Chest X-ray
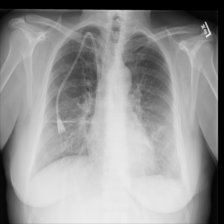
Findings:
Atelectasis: negative
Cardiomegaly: negative
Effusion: negative
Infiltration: negative
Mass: negative
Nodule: negative
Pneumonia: negative
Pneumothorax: negative
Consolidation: negative
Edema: negative
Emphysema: negative
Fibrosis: negative
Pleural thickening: negative
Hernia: negative